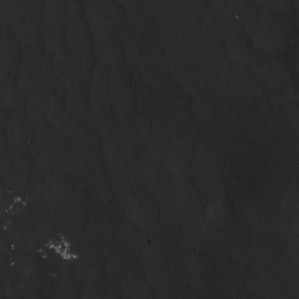
Label: non_frost